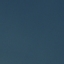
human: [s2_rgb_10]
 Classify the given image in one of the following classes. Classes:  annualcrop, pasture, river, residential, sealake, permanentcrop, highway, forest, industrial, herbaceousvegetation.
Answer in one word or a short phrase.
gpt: SeaLake